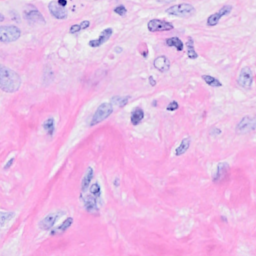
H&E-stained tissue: Breast